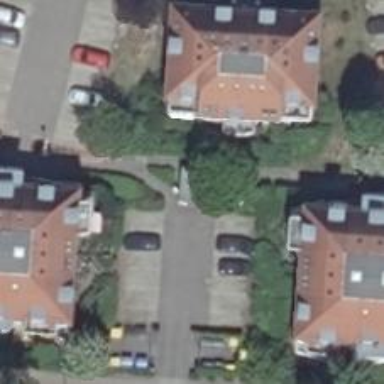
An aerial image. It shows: Building that houses minor power substation.